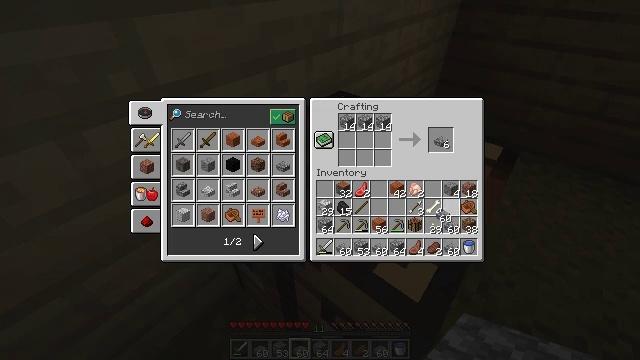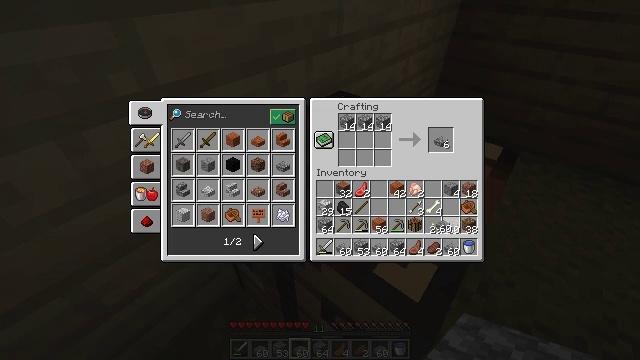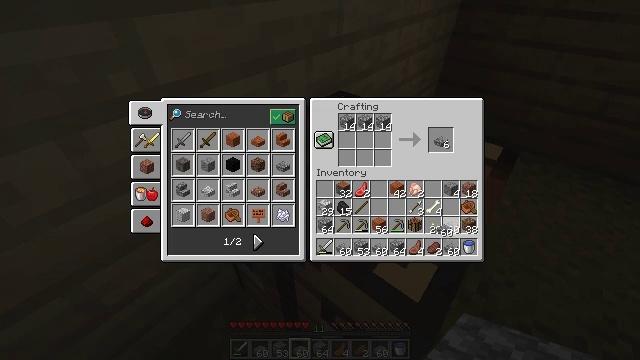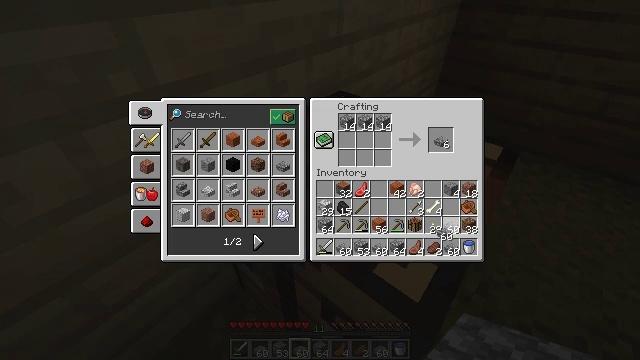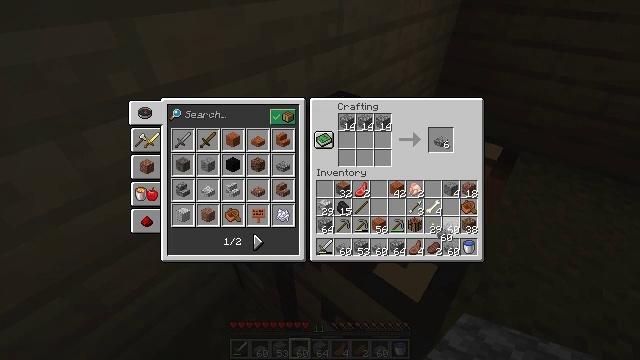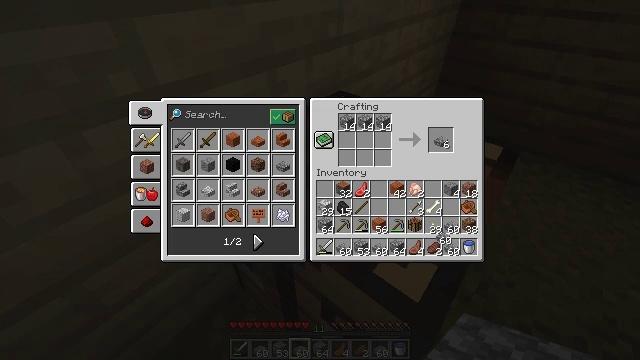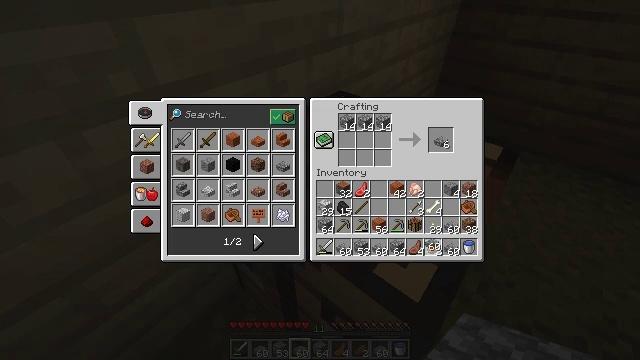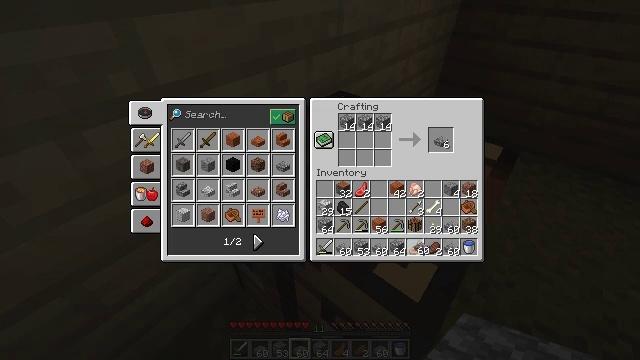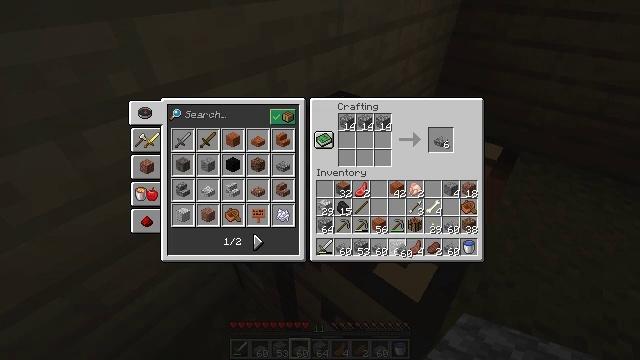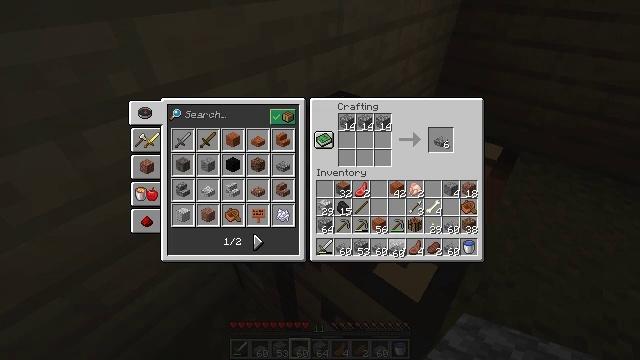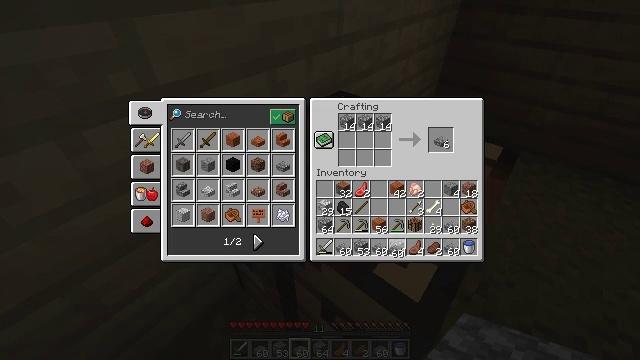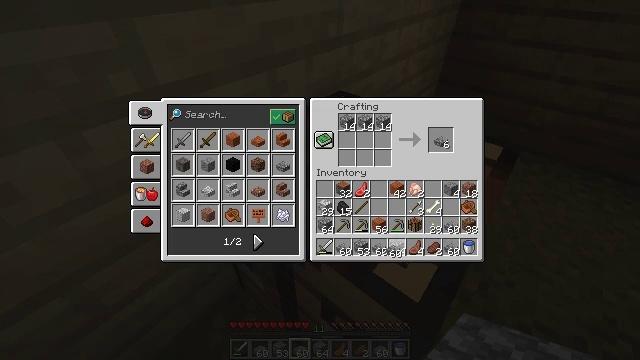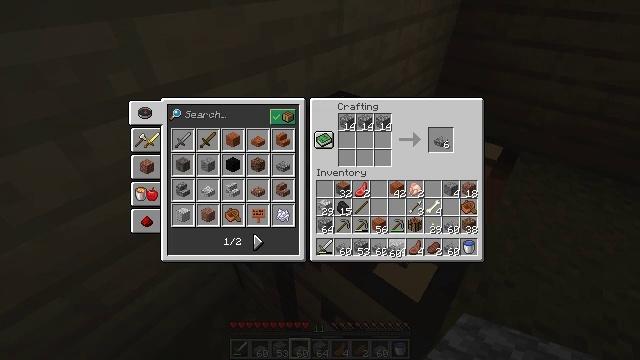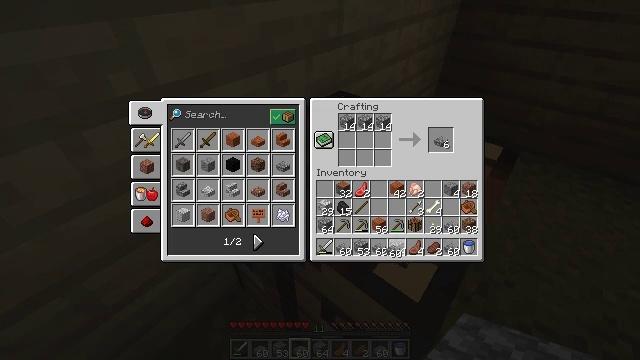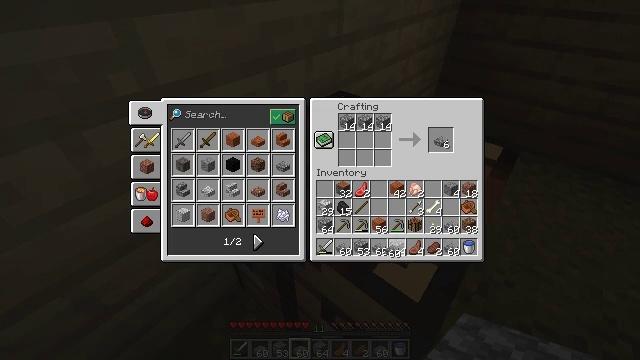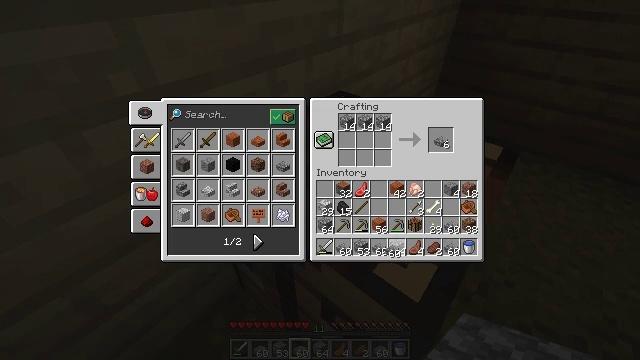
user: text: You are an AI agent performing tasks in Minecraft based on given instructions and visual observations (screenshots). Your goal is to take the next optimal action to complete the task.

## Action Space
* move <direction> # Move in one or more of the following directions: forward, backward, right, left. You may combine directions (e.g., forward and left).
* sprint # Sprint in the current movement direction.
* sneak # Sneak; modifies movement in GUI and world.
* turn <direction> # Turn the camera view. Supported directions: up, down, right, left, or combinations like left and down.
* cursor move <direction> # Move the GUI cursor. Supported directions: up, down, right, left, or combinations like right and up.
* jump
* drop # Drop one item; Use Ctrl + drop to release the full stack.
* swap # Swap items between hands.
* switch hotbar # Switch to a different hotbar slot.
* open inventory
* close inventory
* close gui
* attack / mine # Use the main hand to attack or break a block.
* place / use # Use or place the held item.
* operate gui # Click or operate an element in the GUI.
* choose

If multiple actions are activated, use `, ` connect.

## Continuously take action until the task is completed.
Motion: motion action
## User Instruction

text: Use the crafting table to make a cobblestone slab.
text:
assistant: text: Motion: cursor move down
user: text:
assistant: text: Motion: no_op
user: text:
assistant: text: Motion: no_op
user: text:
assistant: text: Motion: no_op
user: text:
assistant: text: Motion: no_op
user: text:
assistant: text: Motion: cursor move left
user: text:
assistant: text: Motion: cursor move left
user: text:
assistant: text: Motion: cursor move left
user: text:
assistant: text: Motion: cursor move left
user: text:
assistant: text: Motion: no_op
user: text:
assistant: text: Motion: no_op
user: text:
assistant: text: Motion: no_op
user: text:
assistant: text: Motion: no_op
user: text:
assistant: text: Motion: no_op
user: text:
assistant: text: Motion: no_op
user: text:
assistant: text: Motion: no_op
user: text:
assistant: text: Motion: no_op
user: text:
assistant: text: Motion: no_op
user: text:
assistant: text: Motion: no_op
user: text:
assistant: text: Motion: no_op
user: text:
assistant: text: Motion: operate gui
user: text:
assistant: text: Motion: operate gui
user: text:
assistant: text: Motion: operate gui
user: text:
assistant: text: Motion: no_op
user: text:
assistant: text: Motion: no_op
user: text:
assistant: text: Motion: no_op
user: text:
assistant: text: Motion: cursor move up
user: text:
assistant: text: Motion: no_op
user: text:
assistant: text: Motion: no_op
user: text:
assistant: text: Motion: no_op